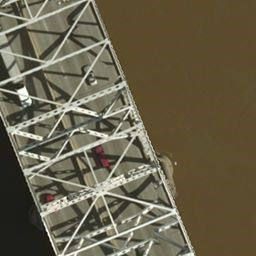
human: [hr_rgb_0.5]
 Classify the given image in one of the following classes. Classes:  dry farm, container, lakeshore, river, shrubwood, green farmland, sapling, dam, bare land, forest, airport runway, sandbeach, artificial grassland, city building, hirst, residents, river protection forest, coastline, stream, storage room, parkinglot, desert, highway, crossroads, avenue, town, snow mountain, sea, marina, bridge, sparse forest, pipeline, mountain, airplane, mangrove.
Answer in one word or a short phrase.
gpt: bridge